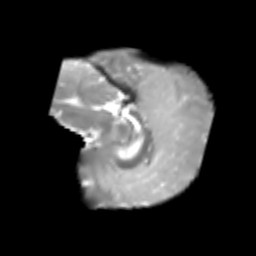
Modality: T2w
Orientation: sagittal
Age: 6
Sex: male
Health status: healthy